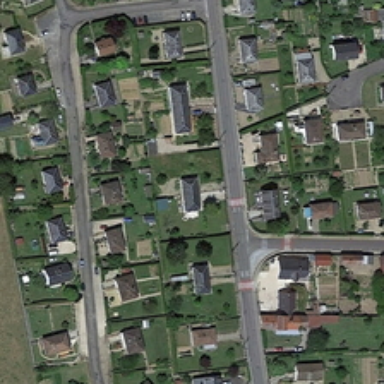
Many green trees and buildings are in a medium residential area .